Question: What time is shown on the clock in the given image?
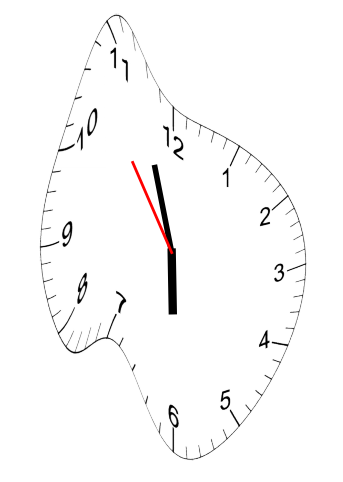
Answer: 05:56:54